Question: I have to create a 2d array that looks like on the picture:

I'm trying like this but I'm unsure:
'''
public static void main(String[] args) {
String[][] zeile1 = {"- - - - - - -"};
String[][] zeile2 = {"| |"};
String[][] zeile3 = {"| |"};
String[][] zeile4;
}
'''
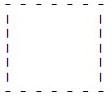
Answer: ## Pattern
The pattern here is
- '"-"'- '"|"'- '" "'
## Solution
-
---
'''
String[][] grid = new String[5][5]; // chose your dimension
'''
- 'i''j''i=0''grid.length-1'
---
'''
if (i == 0 || i == grid.length - 1) {
grid[i][j] = "-";
} else if (j == 0 || j == grid[i].length - 1) {
grid[i][j] = "|";
} else {
grid[i][j] = " ";
}
'''
---
### The Code
'''
public static void main(String[] args) {
String[][] grid = new String[5][5];
for (int i = 0; i < grid.length; i++) {
for (int j = 0; j < grid[i].length; j++) {
if (i == 0 || i == grid.length - 1) {
grid[i][j] = "-";
} else if (j == 0 || j == grid[i].length - 1) {
grid[i][j] = "|";
} else {
grid[i][j] = " ";
}
}
}
}
'''
---
### Output
'''
-----
| |
| |
| |
-----
'''